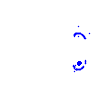
Particle: electron